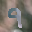
Label: 9